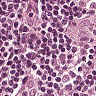
Metastatic tissue present: no